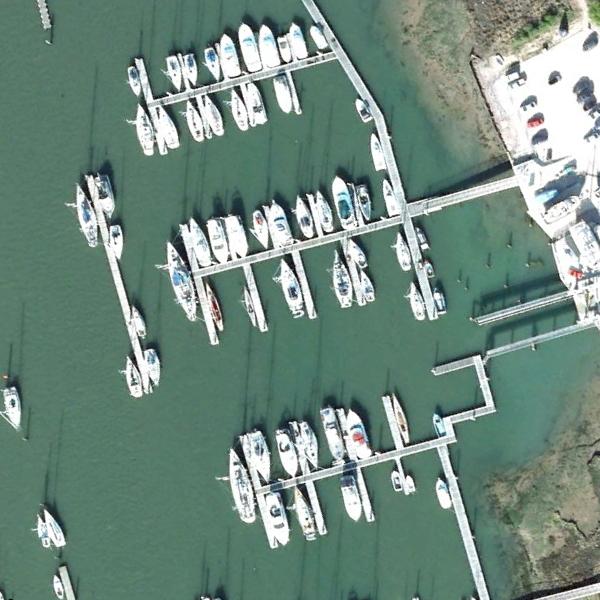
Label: Port